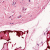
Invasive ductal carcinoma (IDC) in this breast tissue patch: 0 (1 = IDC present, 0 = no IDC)